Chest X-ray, PA view. Patient: 56 years old, sex F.
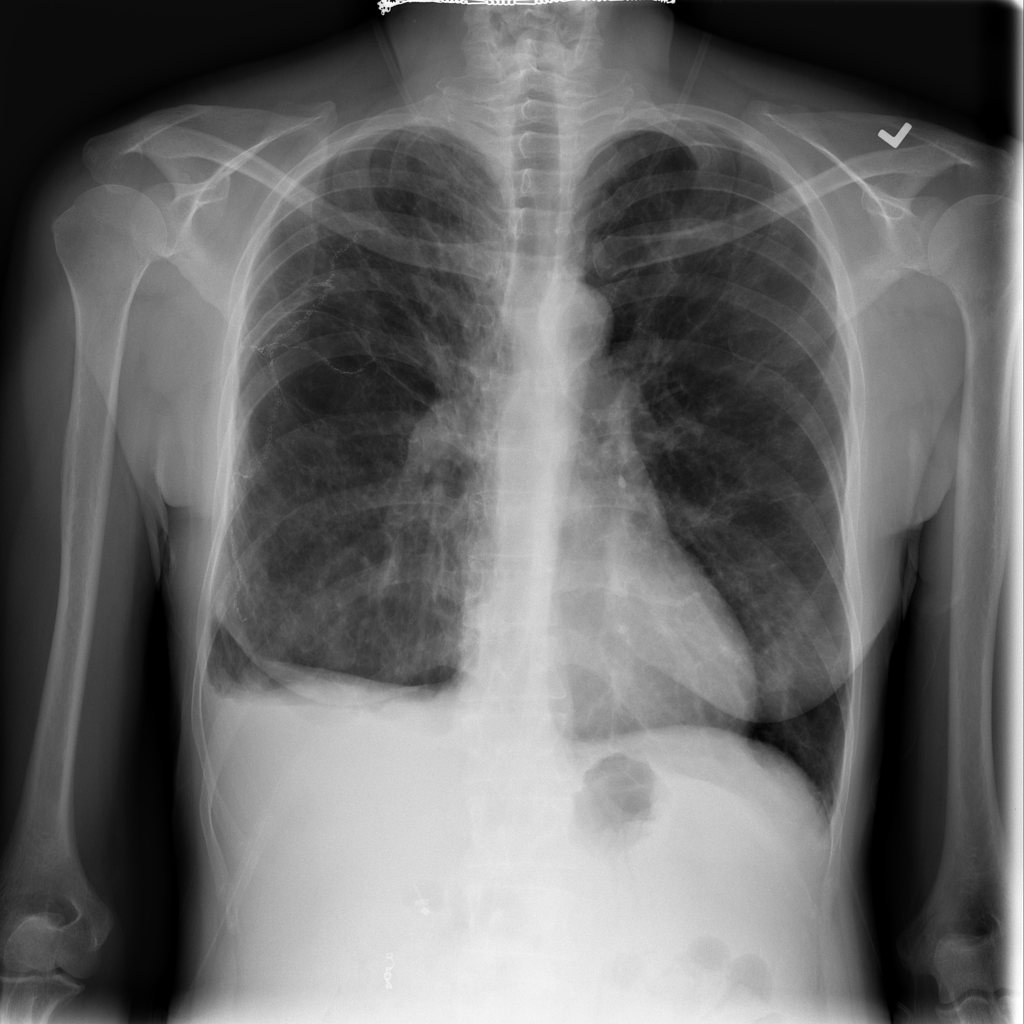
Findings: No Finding